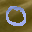
Label: 0